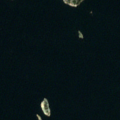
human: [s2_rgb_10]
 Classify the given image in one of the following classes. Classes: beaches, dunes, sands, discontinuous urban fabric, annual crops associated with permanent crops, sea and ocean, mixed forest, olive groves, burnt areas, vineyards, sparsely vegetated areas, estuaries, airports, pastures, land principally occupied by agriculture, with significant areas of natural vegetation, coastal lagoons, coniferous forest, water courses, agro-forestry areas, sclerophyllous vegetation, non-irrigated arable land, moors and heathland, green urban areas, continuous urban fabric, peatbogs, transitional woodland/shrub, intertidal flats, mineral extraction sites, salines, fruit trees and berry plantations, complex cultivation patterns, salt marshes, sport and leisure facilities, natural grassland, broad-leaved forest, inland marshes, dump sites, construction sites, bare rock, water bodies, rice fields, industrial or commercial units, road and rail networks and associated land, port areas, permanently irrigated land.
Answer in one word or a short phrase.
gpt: sea and ocean